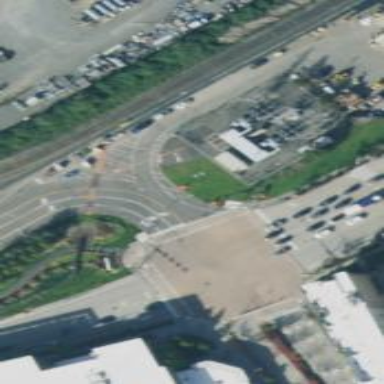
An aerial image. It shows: Footway with crossing lines markings.